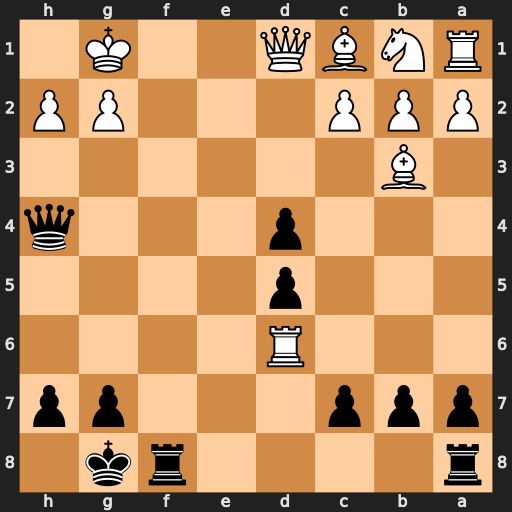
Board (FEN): r4rk1/ppp3pp/3R4/3p4/3p3q/1B6/PPP3PP/RNBQ2K1
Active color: b
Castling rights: -
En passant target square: -
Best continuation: Qf2+ Kh1 Qf1+ Qxf1 Rxf1#